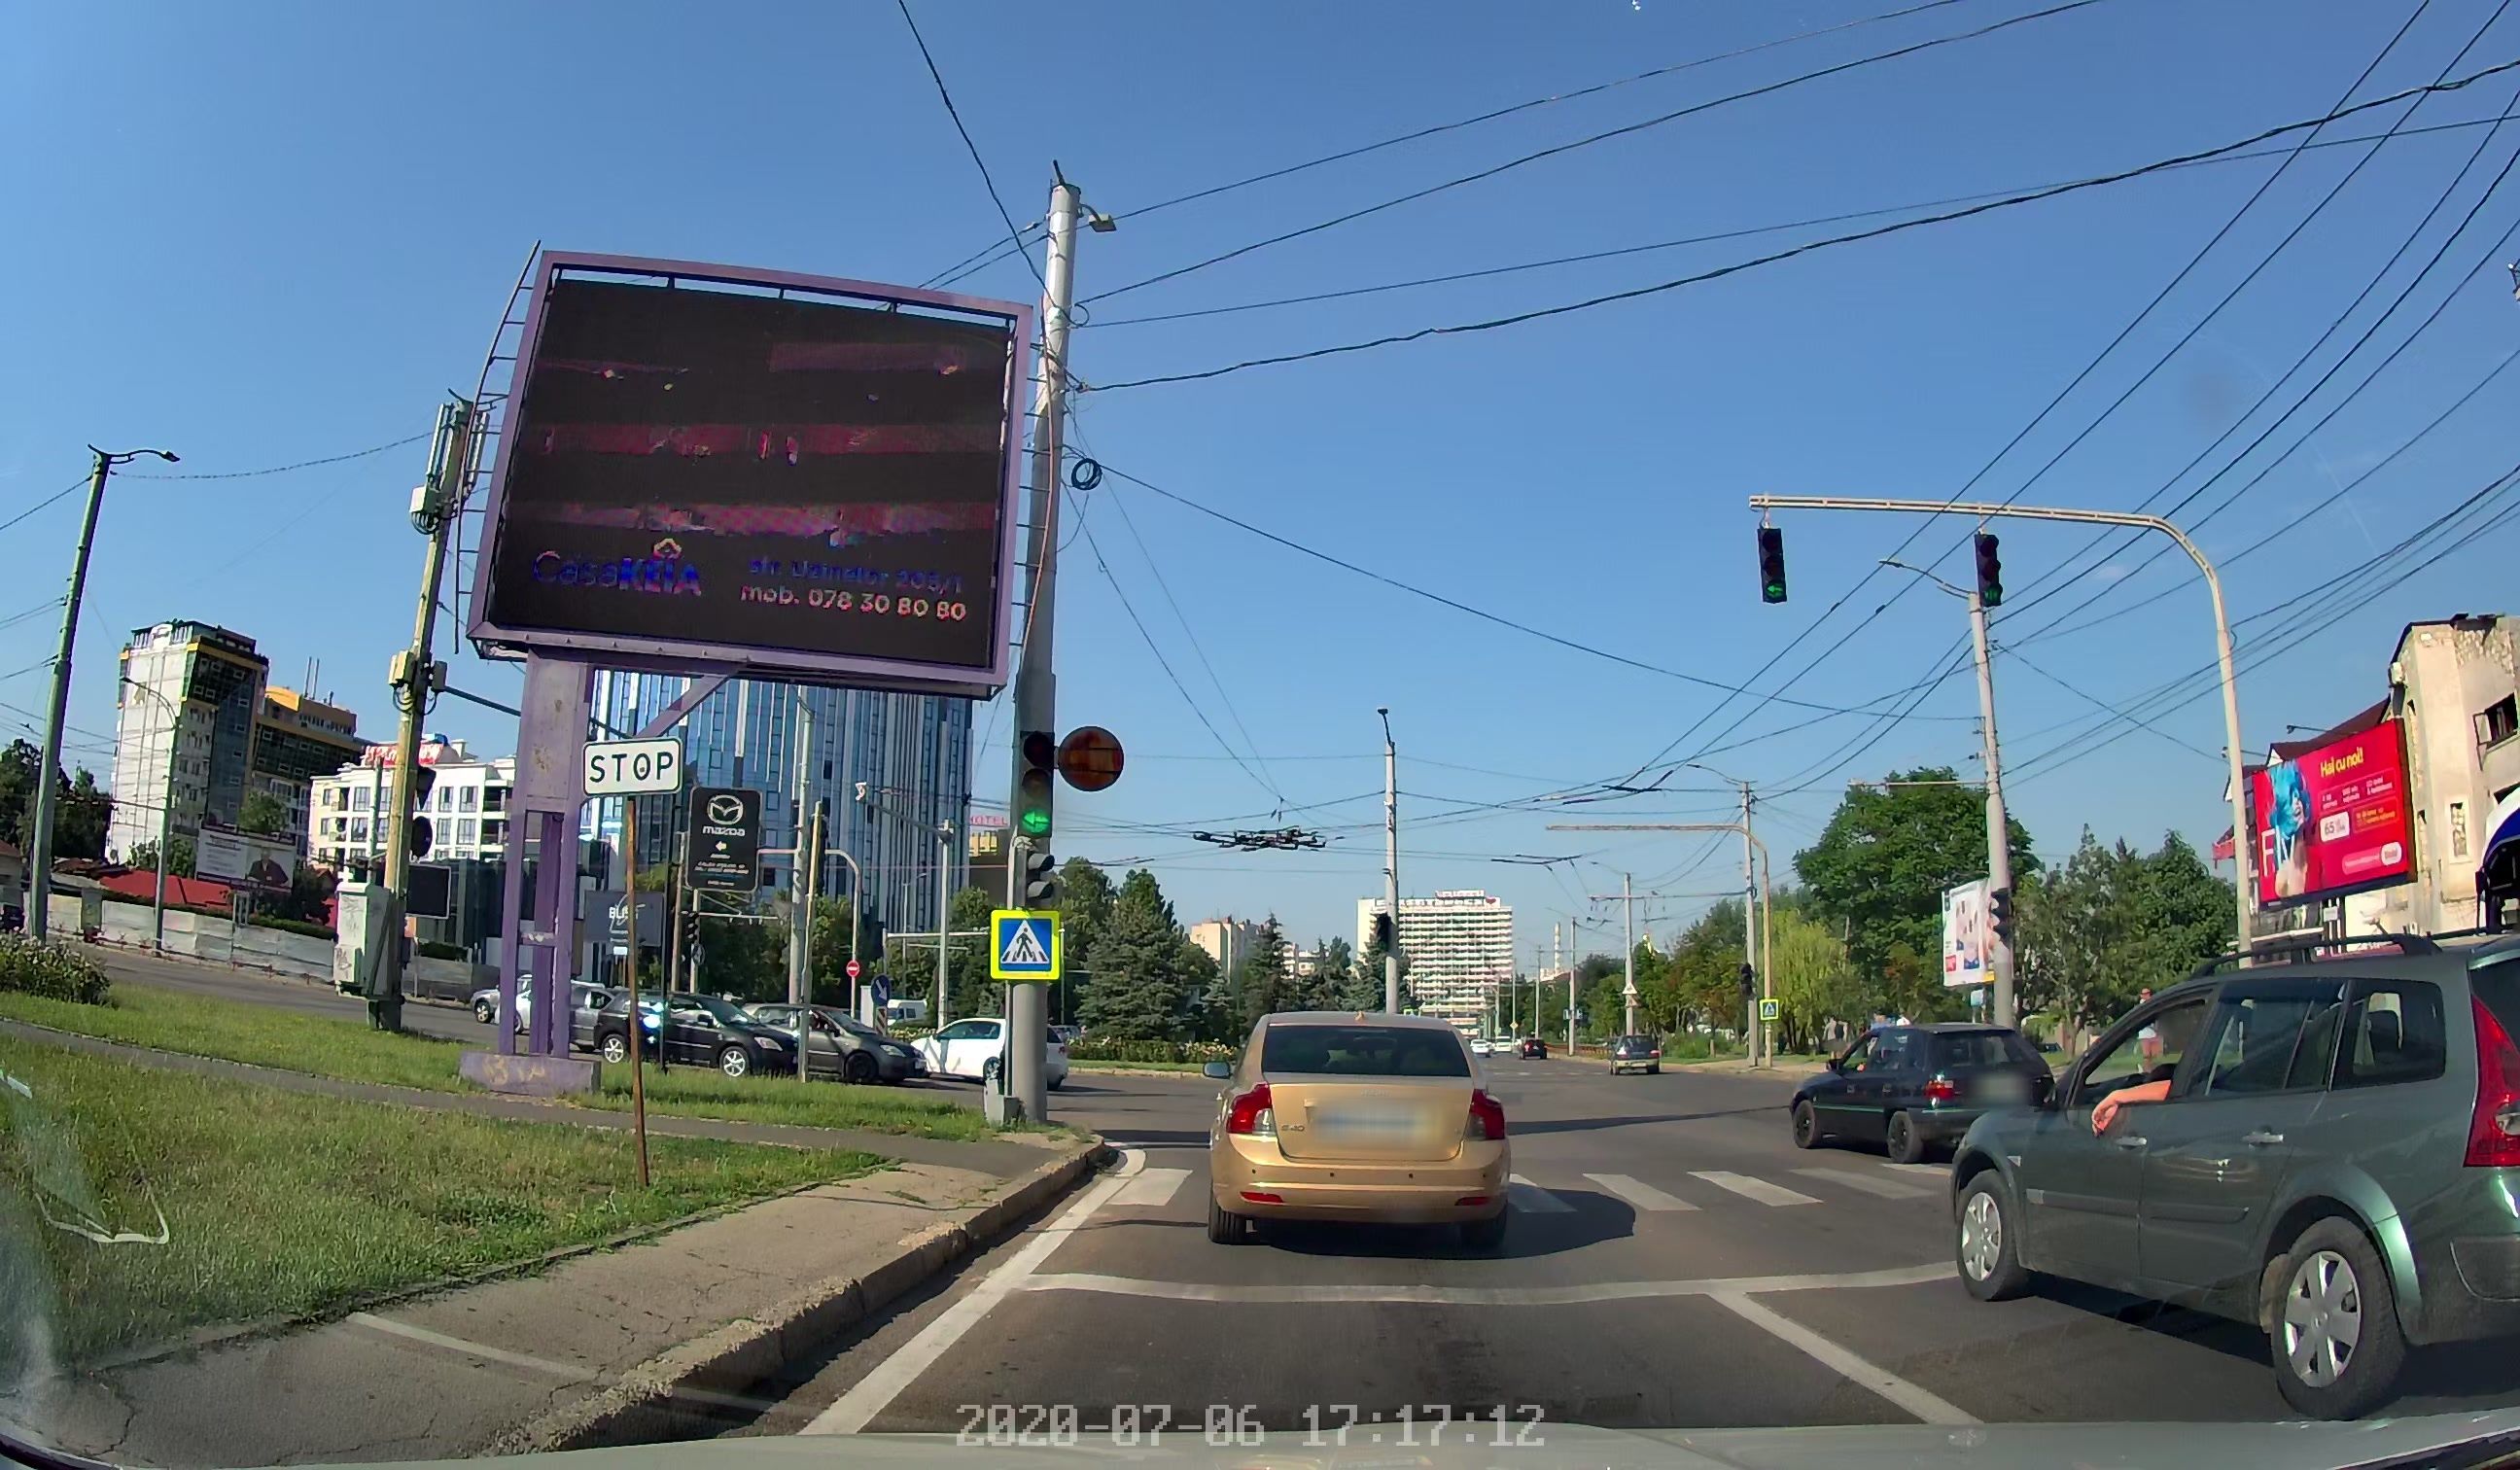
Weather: clear
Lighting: day
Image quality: good
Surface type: driving surface
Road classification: trunk
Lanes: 4
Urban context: urban centre
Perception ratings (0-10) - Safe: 1.2, Lively: 2.41, Beautiful: 2.89, Boring: 7.05, Depressing: 4.74, Wealthy: 1.55